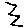
Label: zigzag